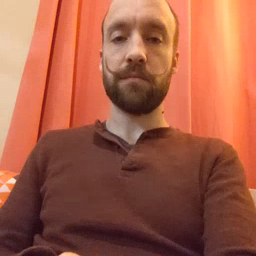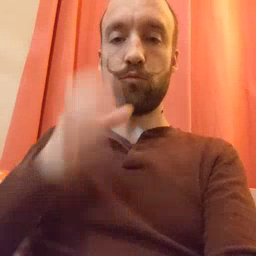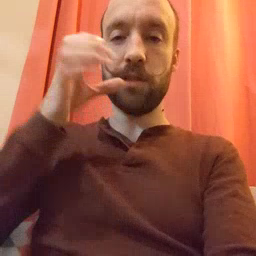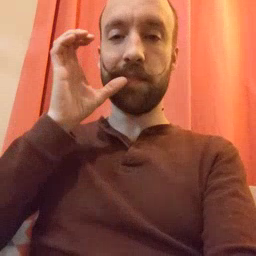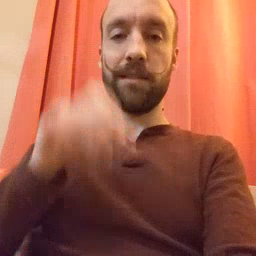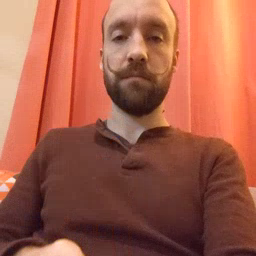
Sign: drink